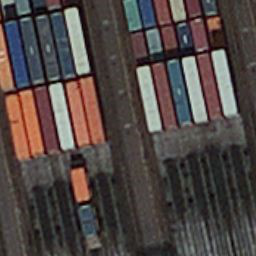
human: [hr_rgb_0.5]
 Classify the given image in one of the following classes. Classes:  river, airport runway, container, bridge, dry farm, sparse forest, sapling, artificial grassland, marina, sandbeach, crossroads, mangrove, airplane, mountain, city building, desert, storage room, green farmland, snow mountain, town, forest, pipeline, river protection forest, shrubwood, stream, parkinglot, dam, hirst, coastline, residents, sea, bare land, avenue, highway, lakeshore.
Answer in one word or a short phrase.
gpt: container